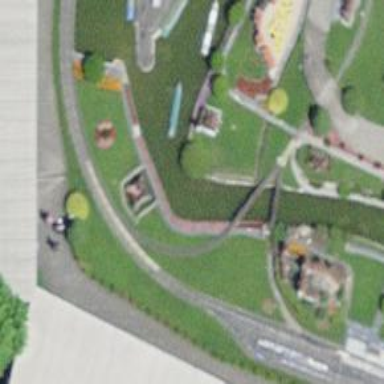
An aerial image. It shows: Miniature railway.